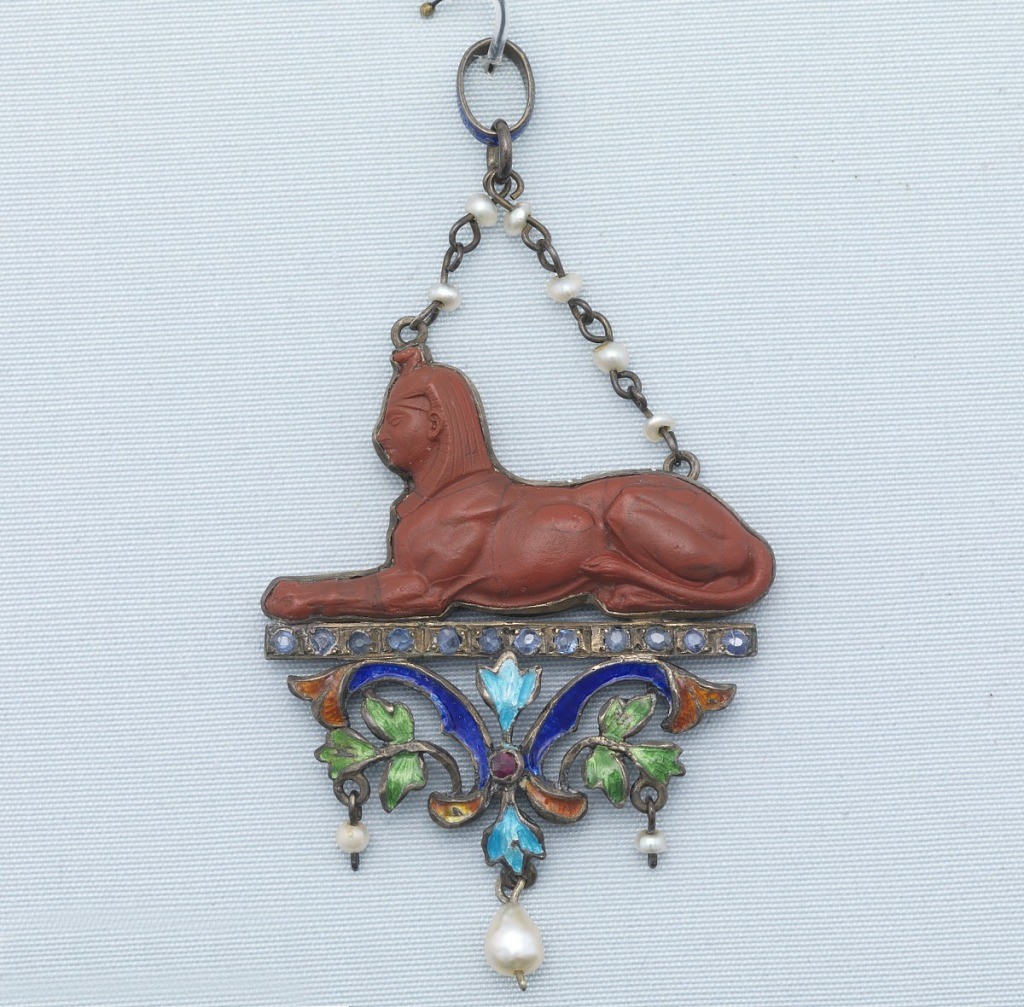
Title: Necklace and pendant
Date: ca. 1870
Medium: Silver, enamel, jasper, pearls, glass
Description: Chain of cross-hatched oval beads with locks and keys as links; jasper pendant in form of a sphynx in profile, set in enameled silver and attached to silver chain beaded with six small pearls; sphynx sits on bar set with twelve blue facetted stones surmounting a floriated scroll enamelled in light and dark blue, green and red.  Red stone in center from which hangs a large pearl flanked on either side by two smaller pearls.